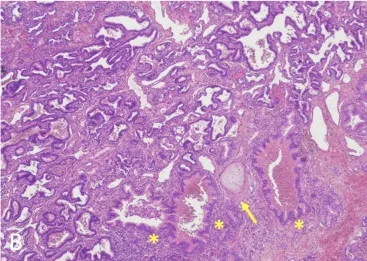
(B) Histological features Case 2, Hematoxylin-eosin, original magnification 4X. Back-to-back cystic spaces lined by pseudostratified ciliated columnar epithelium consistent with CPAM. Asterisks: bronchioles; Arrows: cartilage plate.
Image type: pathology (h&e)